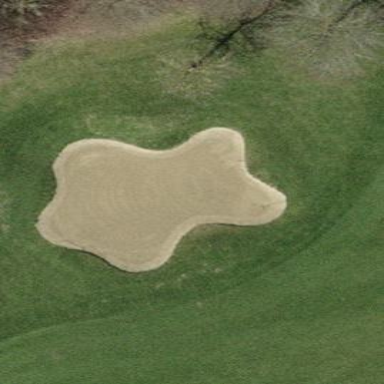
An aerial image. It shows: Sandy area is golf bunker.